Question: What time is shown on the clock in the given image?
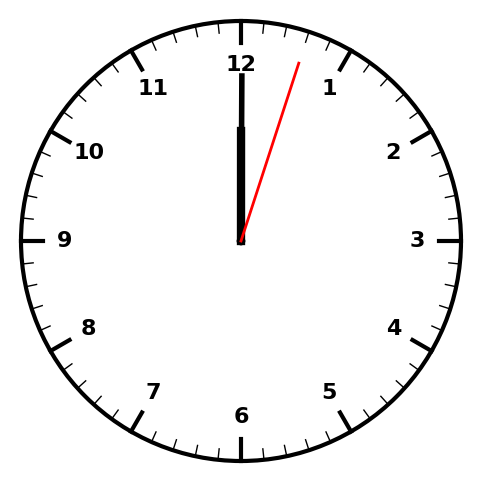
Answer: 12:00:03